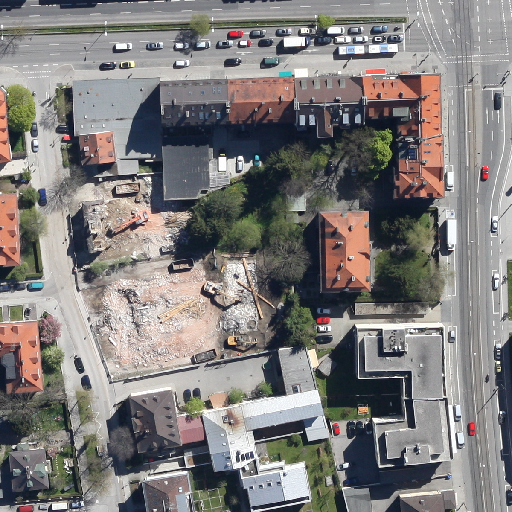
Referring expression: long truck